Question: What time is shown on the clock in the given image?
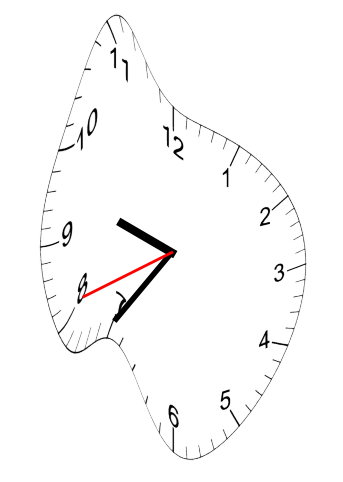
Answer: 09:35:41